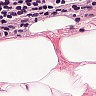
Metastatic tissue present: yes